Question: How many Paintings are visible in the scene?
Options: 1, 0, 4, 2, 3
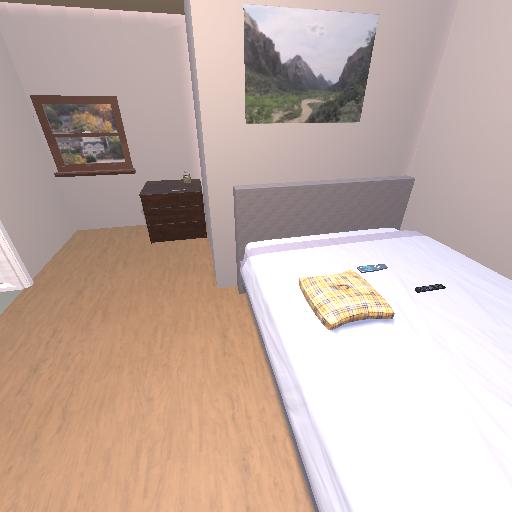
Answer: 1